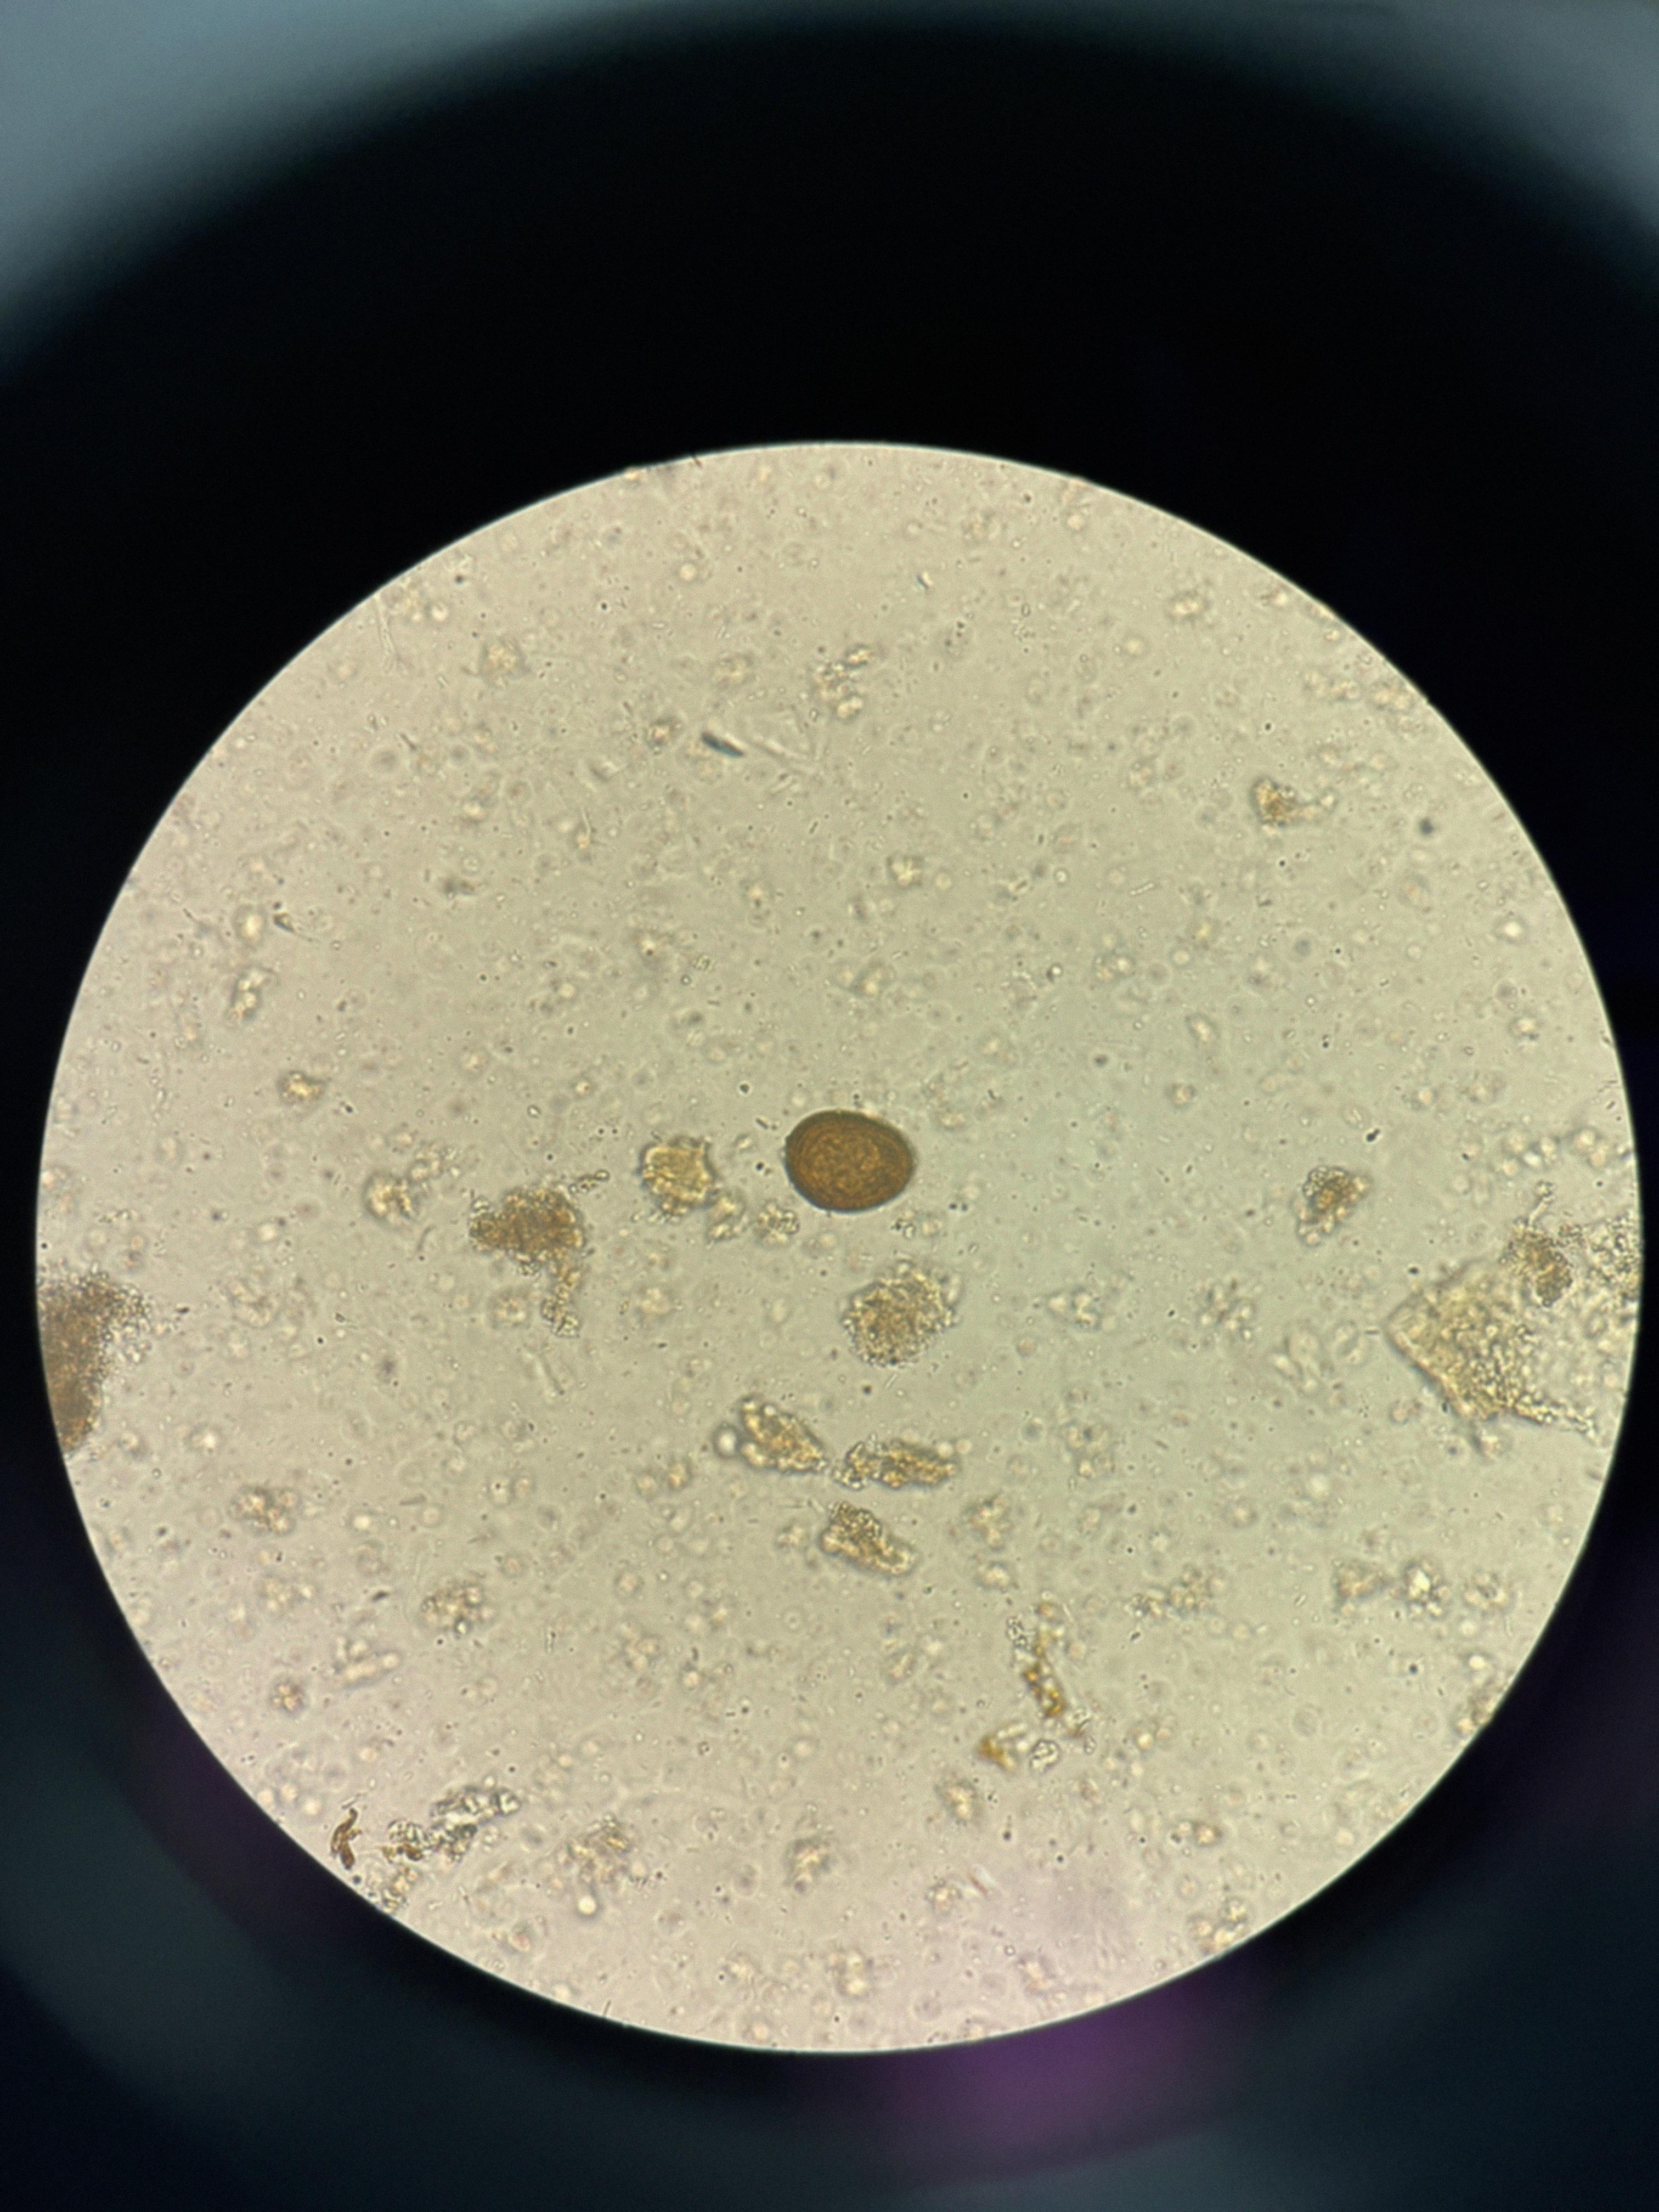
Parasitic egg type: Taenia spp. egg